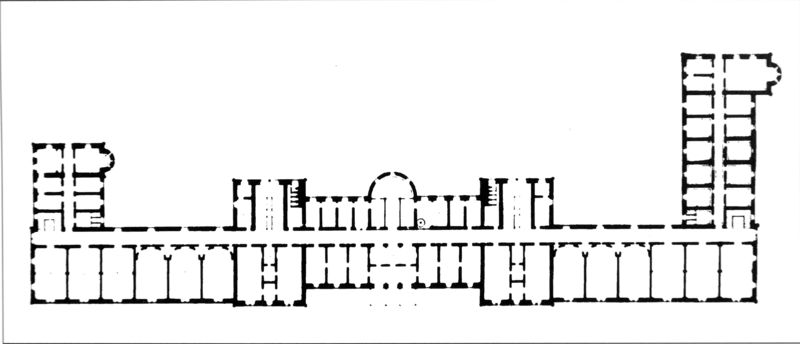
Titel: Städtisches Hauptkrankenhaus in Augsburg, Henisiustraße 1 - Grundriss EG (Detail)
Künstler: Franz Joseph Kollmann
Standort: München
Institution: Architekturmuseum der Technischen Universität
Schlagwörter: flügel, weiß, stadt, fenster, raum, schwarz, skizze, strasse, säulen, tür, zeichnung, zimmer, anlage, gebäude, schloss, architektur, kirche, rund, deutschland, papier, ansicht, bogen, fassade, türen, fischer, grafik, linien, hof, vogelperspektive, rundbogen, treppe, treppen, symmetrie, tor, rechtecke, bögen, punkte, vier, eingang, erker, gang, eckig, palast, stich, schwarzweiß, flur, räume, entwurf, halbrund, portal, tore, karte, risalit, mauern, portikus, rundbögen, treppenhaus, kapelle, historismus, plan, pavillon, museum, wendeltreppe, grund, nymphenburg, krankenhaus, geometrie, viereck, riss, grundriss, palais, kreuzgang, aufriss, etage, risalite, gänge, seitenflügel, sáulen, innenräume, kapellen, treppenhäuser, vestibül, universität, gartenseite, grundris, protikus, schlossflügel, vestibule, länglich, langgestreckt, größ, murks, spölze, zeichnunggrundriss